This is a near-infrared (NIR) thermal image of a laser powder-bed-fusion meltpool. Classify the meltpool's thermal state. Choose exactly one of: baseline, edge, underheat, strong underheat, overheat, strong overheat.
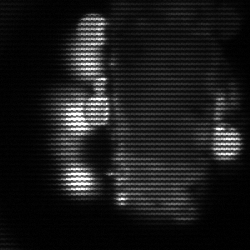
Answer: strong underheat